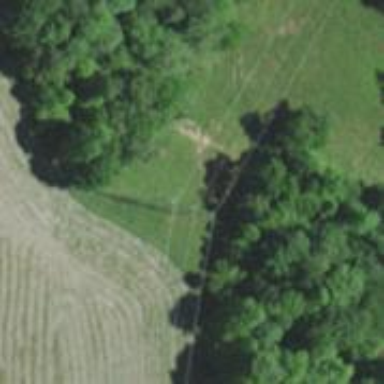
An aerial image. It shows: Power pole.